Field crop: tomato
Growth stage: 2
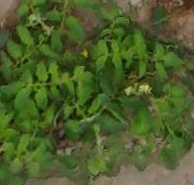
Species: tomato